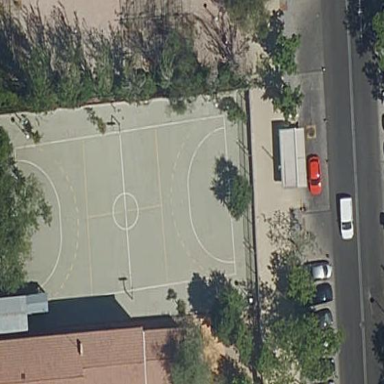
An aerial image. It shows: Basketball court in the leisure land pitch.